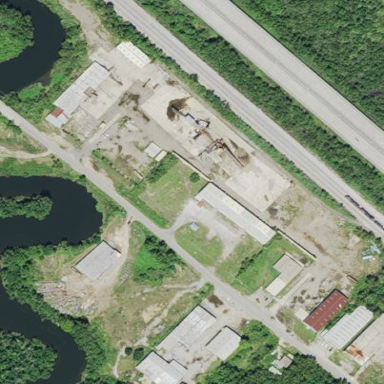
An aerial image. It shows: Industrial area.